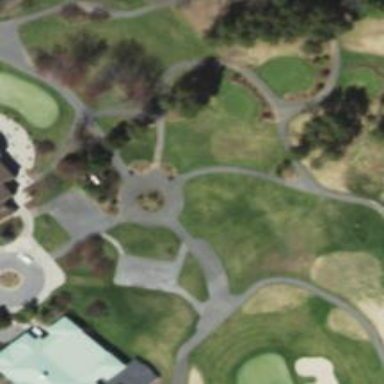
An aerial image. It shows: Path for both roads and golfers.